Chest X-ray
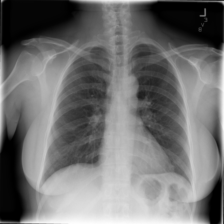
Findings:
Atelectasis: negative
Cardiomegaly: negative
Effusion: negative
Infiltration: negative
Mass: negative
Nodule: negative
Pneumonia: negative
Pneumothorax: negative
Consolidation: negative
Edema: negative
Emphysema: negative
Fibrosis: negative
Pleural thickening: negative
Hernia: negative